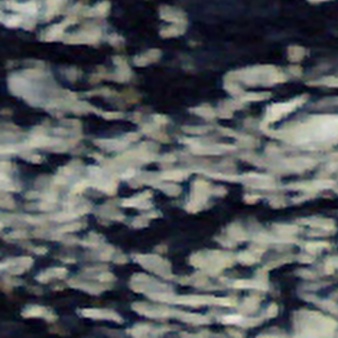
Label: other